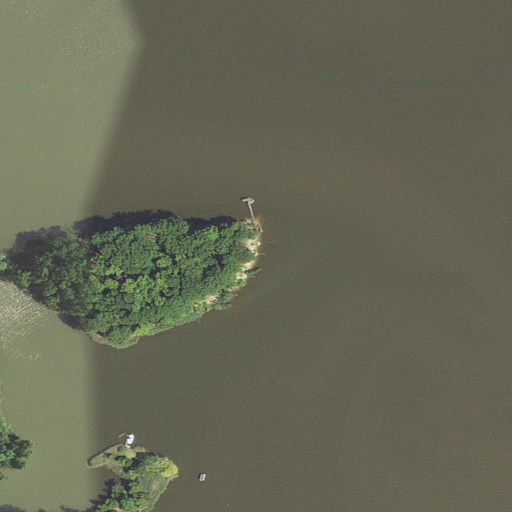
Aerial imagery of cape in Maryland named Island Point containing open water, mixed forest, herbaceous wetlands, deciduous forest, evergreen forest, and grassland